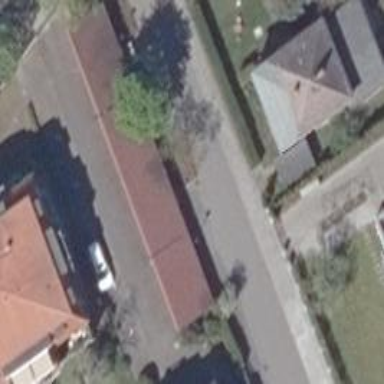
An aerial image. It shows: Carport building.